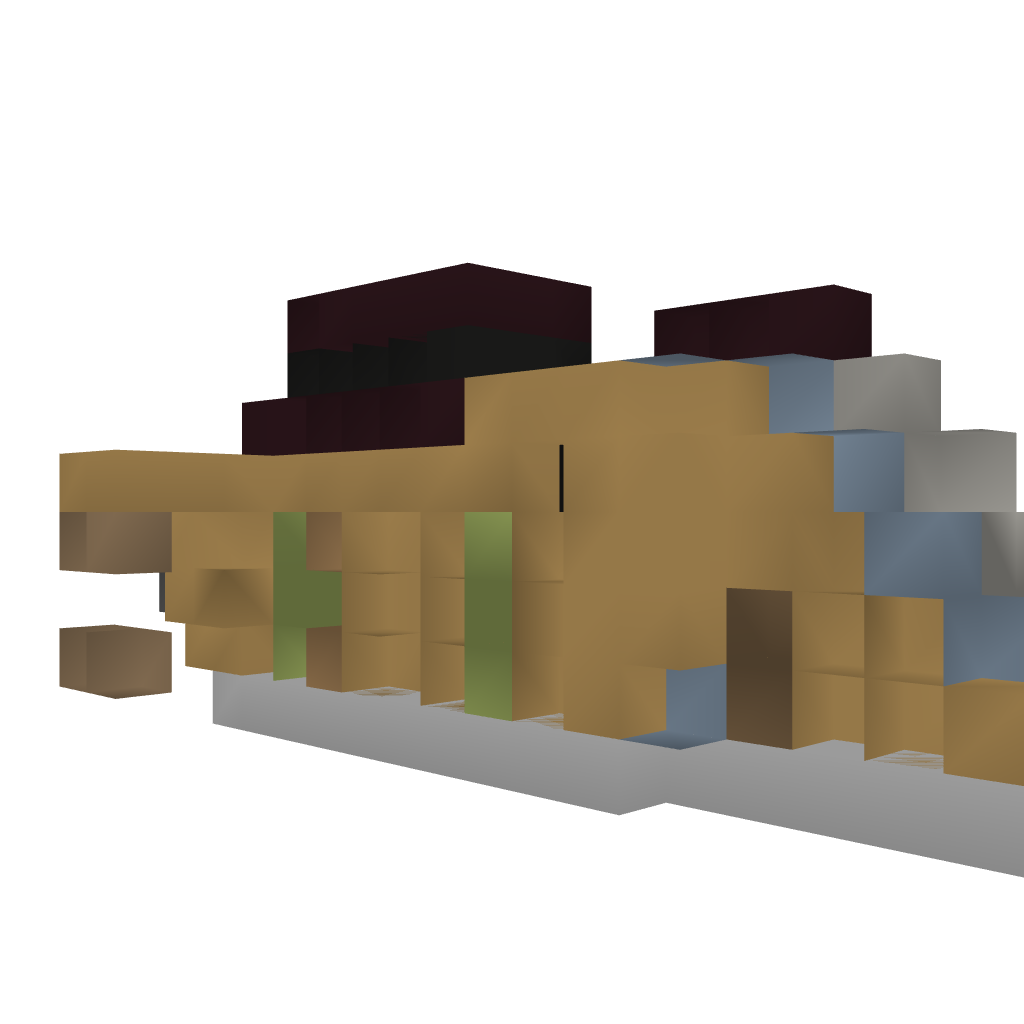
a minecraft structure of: Clone Gunship